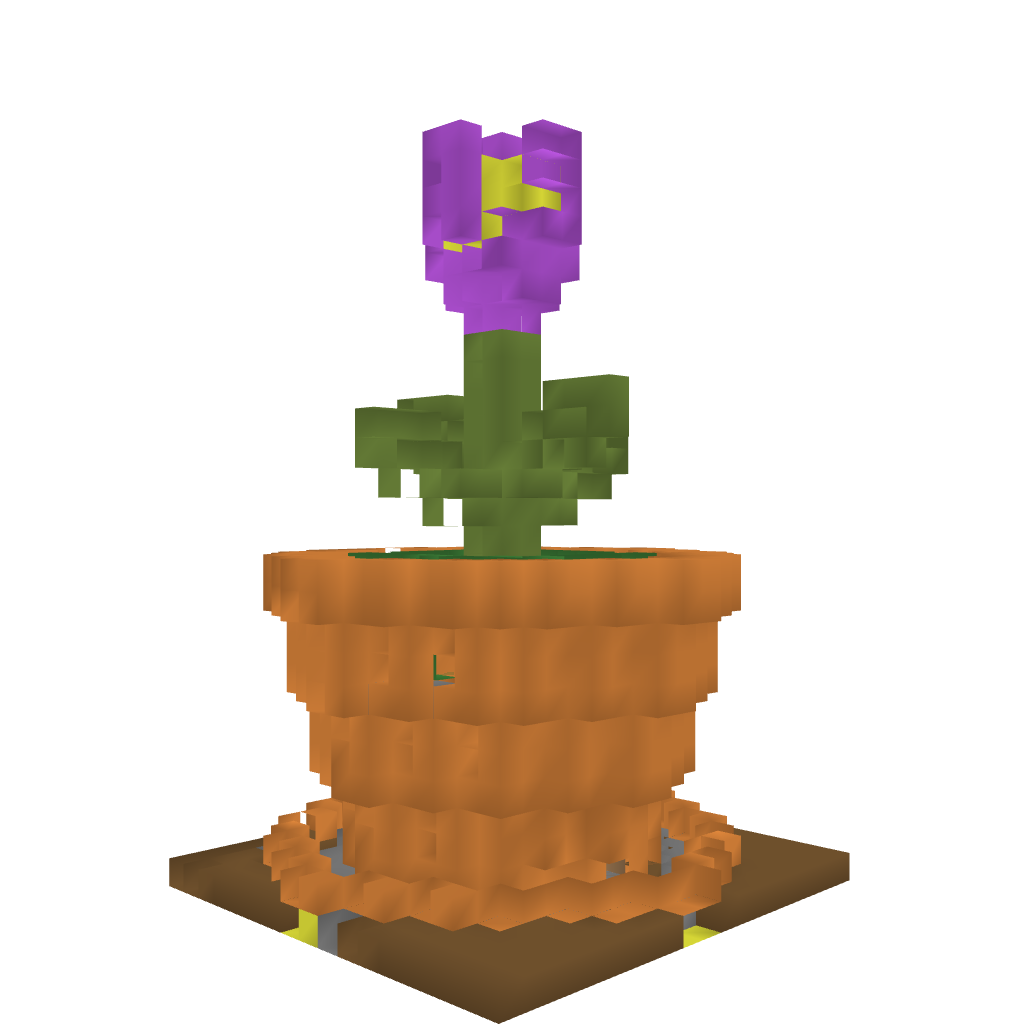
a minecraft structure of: Flower Pot Shop bad low quality